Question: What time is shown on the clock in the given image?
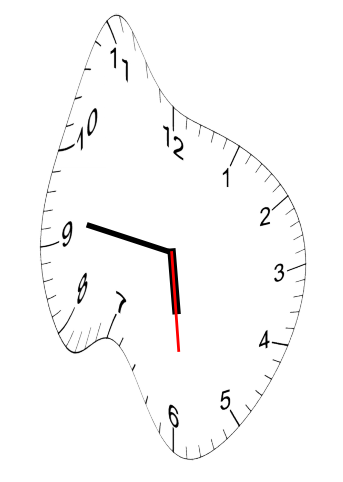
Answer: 05:46:29